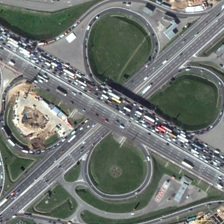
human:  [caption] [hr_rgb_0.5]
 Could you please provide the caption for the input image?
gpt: many green meadows are near a viaduct with many cars .

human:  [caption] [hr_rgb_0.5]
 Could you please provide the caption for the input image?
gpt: many green meadows are near a viaduct with many cars .

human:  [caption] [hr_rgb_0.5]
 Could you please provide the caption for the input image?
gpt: many green meadows are near a viaduct with many cars .

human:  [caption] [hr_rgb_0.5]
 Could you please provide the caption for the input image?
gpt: many green meadows are near a viaduct with many cars .

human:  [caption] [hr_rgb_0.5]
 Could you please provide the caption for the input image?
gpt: many green meadows are near a viaduct with many cars .